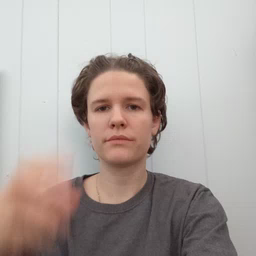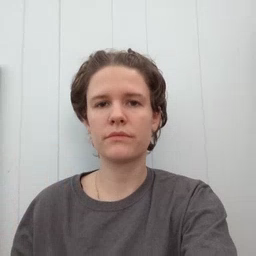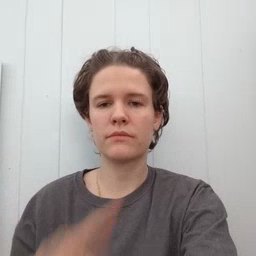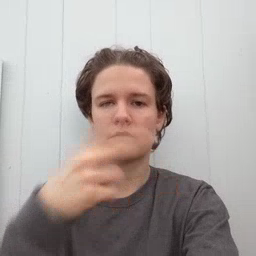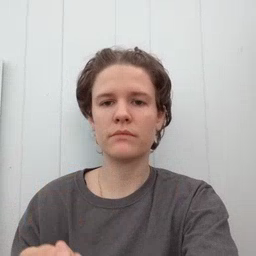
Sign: fall